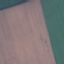
Land use / land cover: AnnualCrop